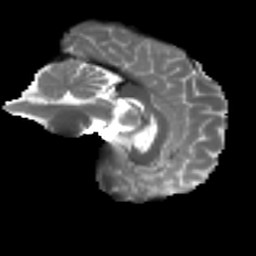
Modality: T2w
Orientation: sagittal
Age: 29
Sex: male
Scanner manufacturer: ge
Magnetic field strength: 3 T
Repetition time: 7.8 s
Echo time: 0.0607 s